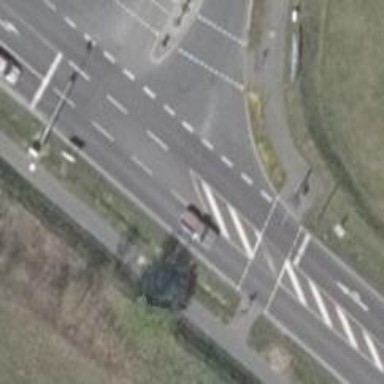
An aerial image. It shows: Primary highway with separate asphalt sidewalks and cycleways.